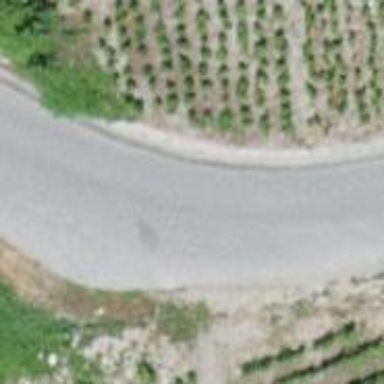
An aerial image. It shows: Passing place on the road.